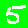
Digit: 5